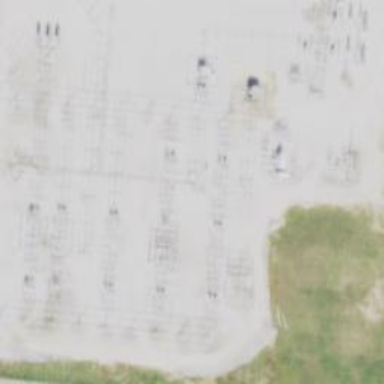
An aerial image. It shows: Switch for power supply.